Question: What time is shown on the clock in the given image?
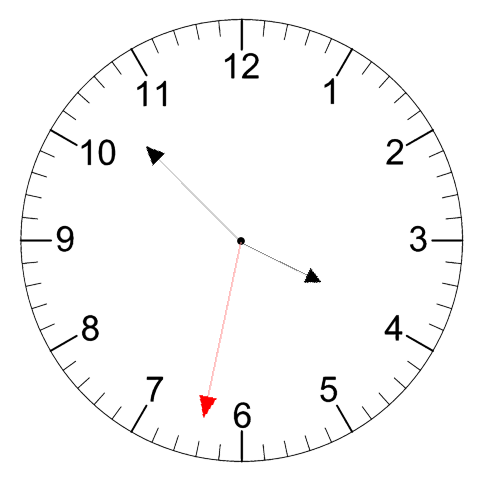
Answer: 03:52:32